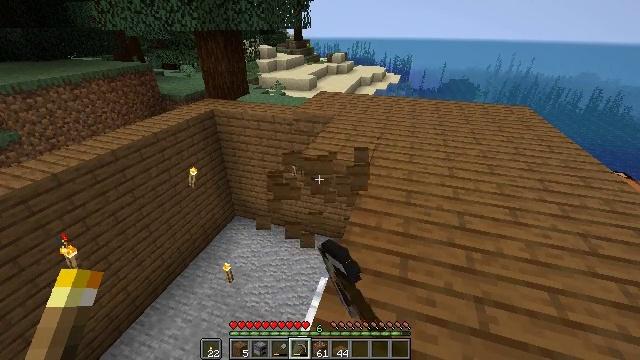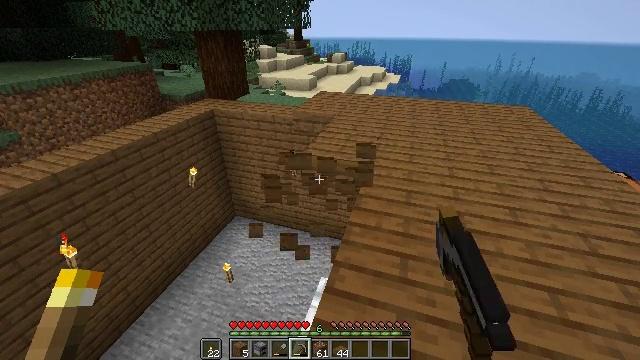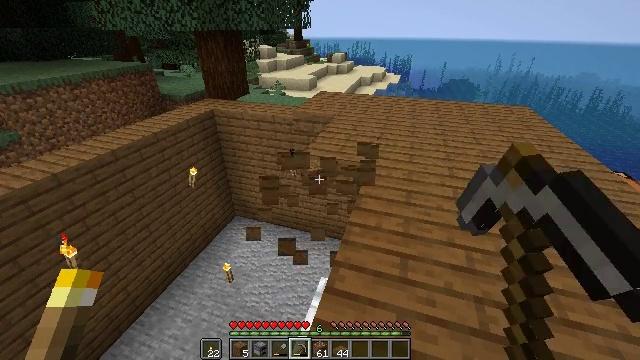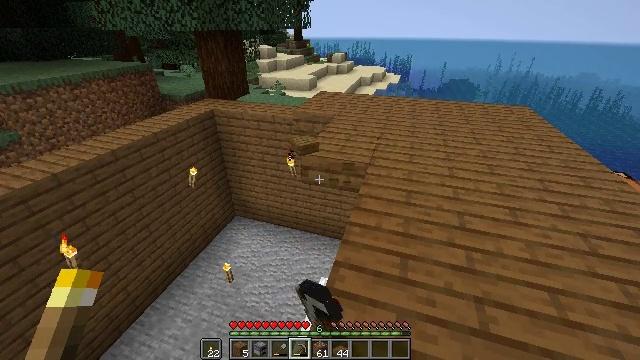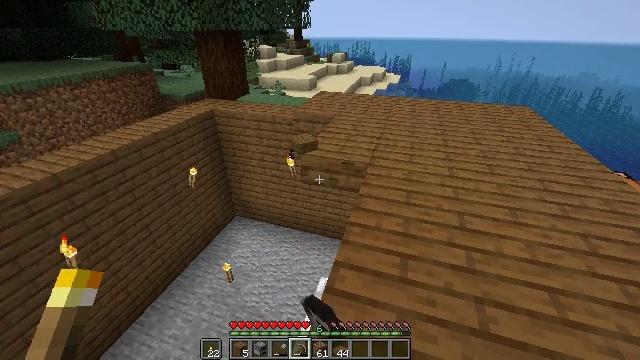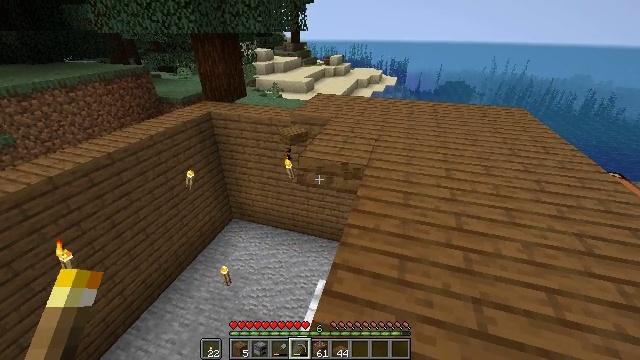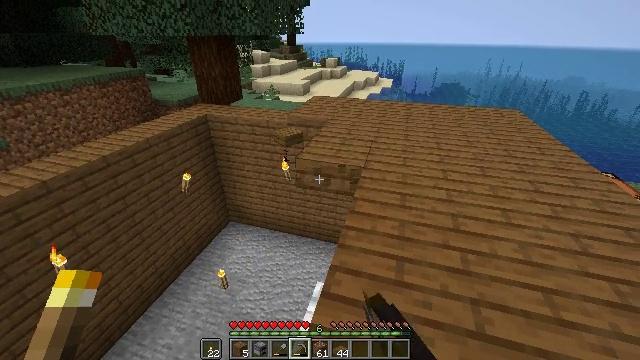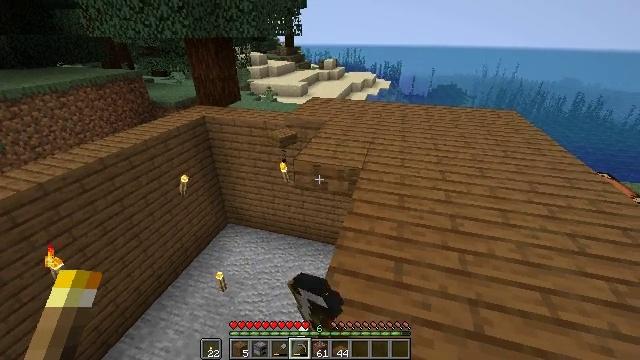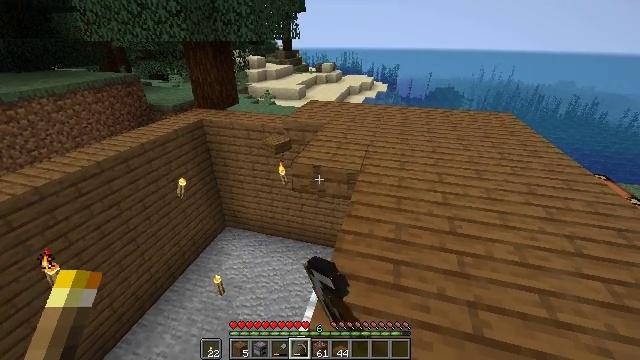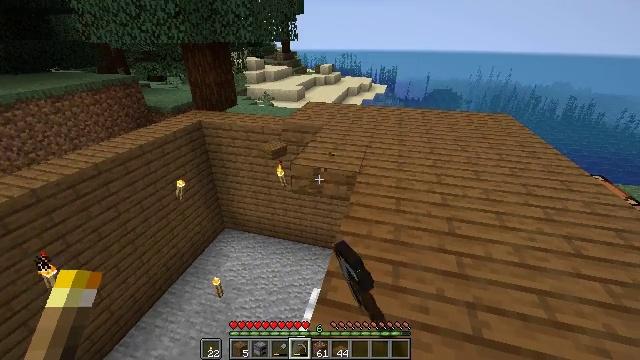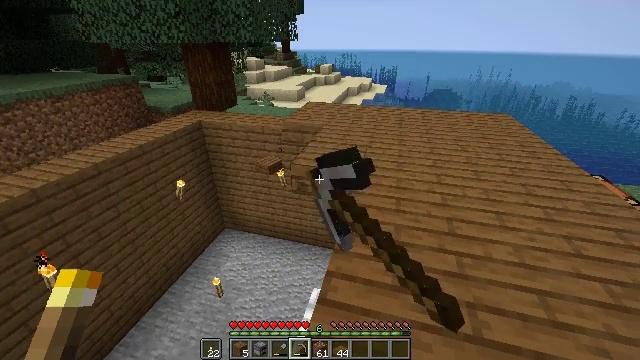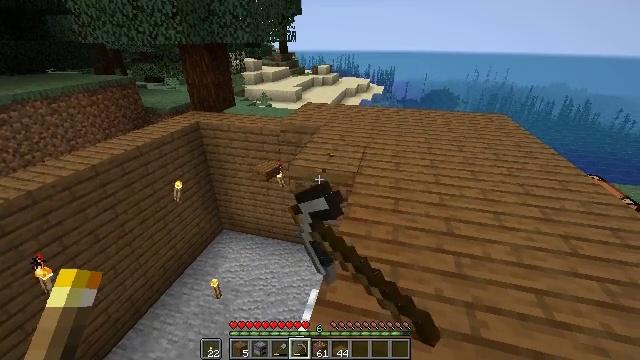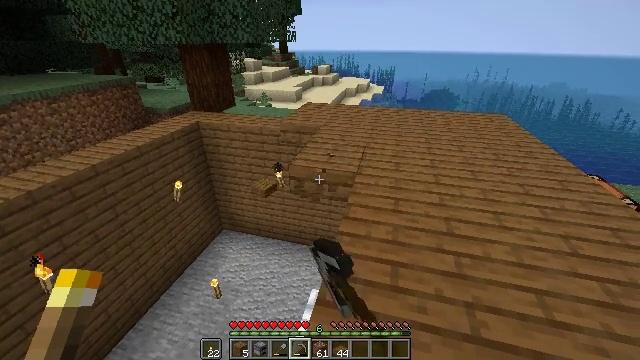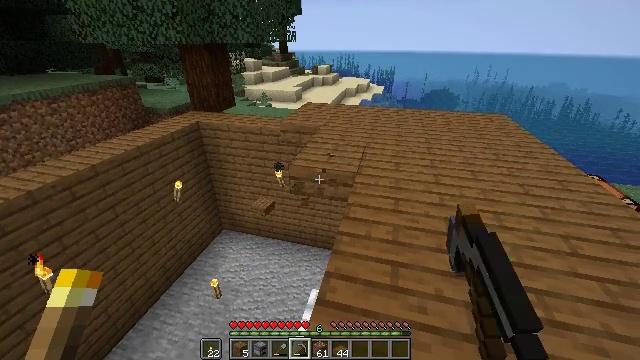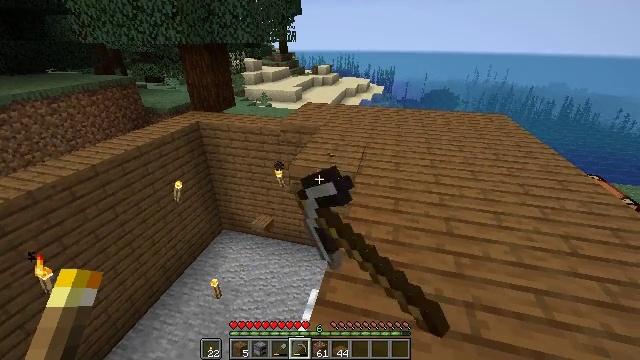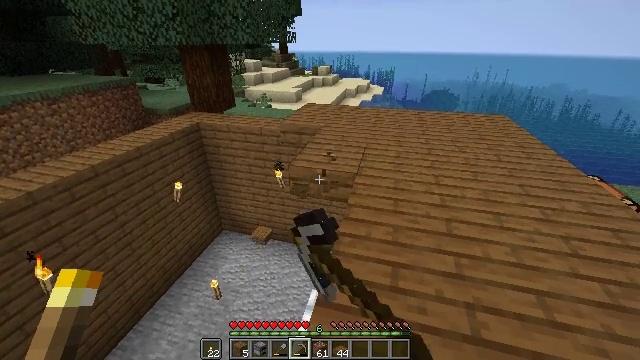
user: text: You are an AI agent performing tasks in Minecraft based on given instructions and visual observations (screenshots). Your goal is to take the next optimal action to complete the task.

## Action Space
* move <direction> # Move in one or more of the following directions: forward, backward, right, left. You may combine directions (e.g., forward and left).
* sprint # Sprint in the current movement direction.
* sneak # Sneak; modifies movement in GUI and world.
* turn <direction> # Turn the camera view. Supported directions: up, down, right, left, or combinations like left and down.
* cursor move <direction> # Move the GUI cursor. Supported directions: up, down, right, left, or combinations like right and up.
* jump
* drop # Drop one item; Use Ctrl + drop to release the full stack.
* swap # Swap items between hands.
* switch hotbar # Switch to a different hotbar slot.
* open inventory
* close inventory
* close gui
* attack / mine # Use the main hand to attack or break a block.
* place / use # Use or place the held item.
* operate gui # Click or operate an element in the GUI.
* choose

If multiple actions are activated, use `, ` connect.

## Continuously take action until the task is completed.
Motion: motion action
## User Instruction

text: Reclaim the spruce slab for later use.
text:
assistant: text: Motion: attack / mine
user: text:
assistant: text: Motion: attack / mine
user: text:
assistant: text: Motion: attack / mine
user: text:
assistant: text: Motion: attack / mine
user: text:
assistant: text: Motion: attack / mine
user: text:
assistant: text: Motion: attack / mine
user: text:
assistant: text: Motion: attack / mine
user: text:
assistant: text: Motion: attack / mine
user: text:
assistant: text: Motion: attack / mine
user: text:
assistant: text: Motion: attack / mine
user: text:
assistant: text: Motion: attack / mine
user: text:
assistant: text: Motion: attack / mine
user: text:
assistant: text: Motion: attack / mine
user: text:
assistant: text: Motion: attack / mine
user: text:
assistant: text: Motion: attack / mine
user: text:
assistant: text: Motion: attack / mine
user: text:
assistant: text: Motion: attack / mine
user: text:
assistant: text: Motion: attack / mine
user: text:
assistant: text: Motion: attack / mine
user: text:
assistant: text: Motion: attack / mine
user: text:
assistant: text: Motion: attack / mine
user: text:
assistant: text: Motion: attack / mine
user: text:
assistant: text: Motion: attack / mine
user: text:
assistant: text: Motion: attack / mine
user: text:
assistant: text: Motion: attack / mine
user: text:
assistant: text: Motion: attack / mine
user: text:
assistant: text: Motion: attack / mine
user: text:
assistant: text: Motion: attack / mine
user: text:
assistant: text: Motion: attack / mine
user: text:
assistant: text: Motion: attack / mine